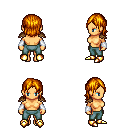
a pixel art fantasy rpg character, female body template, human, tanned skin, leather shoulder armor, teal pants, dark blonde long bangs hairstyle, white cloth bracers, gold boots, four views (front, back, left, right), 2x2 character sprite sheet, small pixel art, hard edges, no anti-aliasing